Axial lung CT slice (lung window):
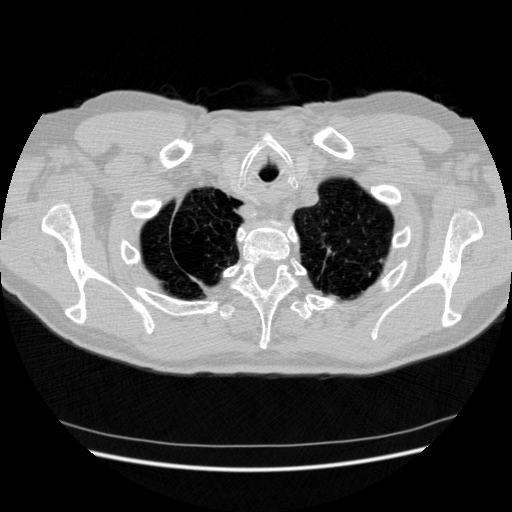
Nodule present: no